Interaction volume radius: 5 \u00c5
Interaction volume height: 15 \u00c5
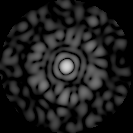
Disorder parameter: 0.8046